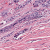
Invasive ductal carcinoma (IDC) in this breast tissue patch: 1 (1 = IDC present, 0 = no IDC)